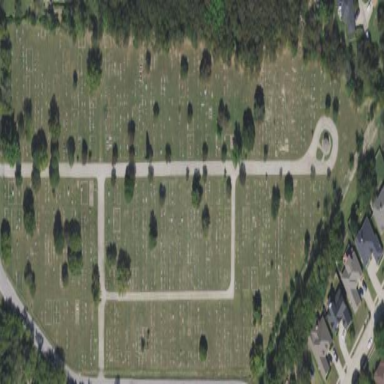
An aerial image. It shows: Cemetery.